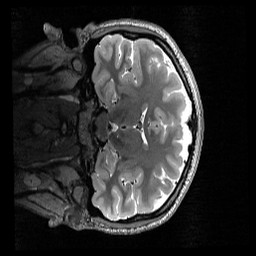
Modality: T2w
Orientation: coronal
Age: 21
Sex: female
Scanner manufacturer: siemens
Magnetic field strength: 3 T
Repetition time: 3.2 s
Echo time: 0.565 s